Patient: sex F, age 41
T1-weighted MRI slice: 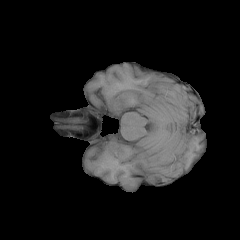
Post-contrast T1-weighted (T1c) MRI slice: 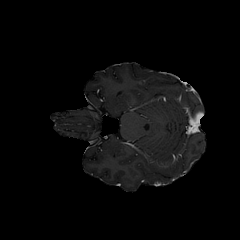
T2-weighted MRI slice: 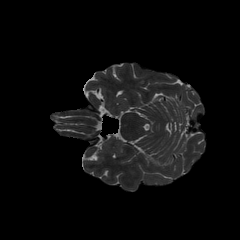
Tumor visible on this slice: no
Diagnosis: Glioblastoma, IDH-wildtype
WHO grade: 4